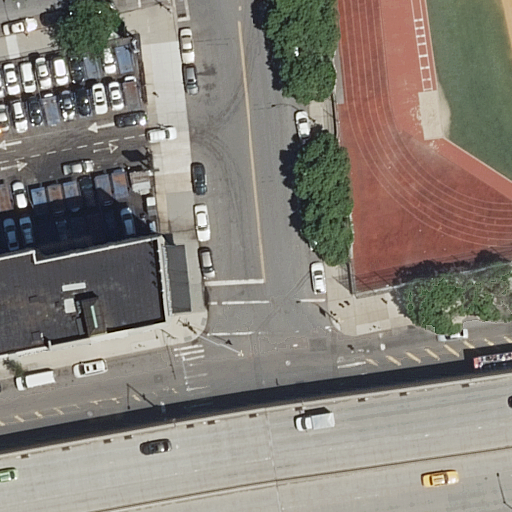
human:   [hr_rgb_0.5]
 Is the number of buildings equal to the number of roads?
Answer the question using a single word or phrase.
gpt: no

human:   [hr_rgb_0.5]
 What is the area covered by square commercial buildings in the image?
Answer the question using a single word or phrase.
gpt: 0m2

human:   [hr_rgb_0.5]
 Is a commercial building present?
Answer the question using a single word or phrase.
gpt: no

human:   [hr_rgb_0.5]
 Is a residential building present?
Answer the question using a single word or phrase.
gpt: yes

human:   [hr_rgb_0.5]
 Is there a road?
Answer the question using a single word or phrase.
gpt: yes

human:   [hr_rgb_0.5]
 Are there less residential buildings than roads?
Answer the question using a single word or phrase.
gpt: yes

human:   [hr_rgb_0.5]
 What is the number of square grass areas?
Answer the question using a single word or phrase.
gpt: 0

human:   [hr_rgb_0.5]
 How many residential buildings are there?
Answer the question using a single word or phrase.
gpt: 1

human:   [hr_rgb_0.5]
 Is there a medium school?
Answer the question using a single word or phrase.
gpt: no

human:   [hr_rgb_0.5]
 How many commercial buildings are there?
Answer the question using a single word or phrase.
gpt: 0

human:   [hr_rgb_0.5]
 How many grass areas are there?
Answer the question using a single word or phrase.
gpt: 1

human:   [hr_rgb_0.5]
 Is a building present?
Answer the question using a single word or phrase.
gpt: yes

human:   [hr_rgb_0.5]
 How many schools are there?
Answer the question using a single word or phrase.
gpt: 1

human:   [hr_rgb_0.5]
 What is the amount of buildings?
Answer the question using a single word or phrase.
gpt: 1

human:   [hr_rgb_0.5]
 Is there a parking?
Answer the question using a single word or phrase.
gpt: yes

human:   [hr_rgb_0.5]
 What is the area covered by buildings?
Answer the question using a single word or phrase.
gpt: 4157m2

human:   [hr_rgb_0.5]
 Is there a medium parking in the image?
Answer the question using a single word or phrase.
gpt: no

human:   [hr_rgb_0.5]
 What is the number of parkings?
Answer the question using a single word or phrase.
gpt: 1

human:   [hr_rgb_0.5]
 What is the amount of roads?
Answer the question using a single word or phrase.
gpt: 8

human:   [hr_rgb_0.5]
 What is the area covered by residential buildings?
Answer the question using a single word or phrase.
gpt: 4157m2

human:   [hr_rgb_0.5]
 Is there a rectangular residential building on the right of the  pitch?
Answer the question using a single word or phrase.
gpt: no

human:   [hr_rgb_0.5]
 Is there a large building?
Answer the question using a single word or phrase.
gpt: yes

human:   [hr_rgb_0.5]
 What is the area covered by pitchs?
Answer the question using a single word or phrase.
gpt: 1792m2

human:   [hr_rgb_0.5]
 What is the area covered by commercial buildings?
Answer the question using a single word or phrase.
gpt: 0m2

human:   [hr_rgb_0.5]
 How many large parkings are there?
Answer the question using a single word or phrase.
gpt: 1

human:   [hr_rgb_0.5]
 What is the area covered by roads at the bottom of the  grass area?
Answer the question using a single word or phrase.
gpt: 0m2

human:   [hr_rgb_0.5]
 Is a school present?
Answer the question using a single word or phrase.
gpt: yes

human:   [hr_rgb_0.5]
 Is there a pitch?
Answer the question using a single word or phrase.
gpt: yes

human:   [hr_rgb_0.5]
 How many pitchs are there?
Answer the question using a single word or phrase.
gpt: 1

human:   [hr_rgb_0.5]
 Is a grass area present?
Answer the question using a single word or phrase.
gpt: yes

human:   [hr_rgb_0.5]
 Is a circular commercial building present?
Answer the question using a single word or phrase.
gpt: no

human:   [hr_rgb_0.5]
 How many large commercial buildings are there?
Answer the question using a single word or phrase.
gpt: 0

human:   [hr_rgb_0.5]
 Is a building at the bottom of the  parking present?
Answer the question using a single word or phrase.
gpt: no

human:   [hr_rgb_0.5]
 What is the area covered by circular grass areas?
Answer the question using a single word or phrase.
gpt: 0m2

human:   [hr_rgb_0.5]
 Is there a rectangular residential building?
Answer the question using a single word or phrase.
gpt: no

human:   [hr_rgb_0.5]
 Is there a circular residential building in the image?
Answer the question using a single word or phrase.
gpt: no

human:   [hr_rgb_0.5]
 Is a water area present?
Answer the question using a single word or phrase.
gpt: no

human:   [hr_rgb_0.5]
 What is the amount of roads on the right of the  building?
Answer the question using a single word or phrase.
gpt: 8

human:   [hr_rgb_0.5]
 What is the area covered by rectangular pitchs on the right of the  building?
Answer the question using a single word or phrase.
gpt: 1792m2

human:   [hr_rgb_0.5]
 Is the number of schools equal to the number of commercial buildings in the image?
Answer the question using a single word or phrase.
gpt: no

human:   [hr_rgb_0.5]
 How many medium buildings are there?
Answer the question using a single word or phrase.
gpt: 0

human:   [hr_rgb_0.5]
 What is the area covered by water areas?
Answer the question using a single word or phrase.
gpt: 0m2

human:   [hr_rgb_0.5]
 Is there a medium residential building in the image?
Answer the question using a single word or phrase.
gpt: no

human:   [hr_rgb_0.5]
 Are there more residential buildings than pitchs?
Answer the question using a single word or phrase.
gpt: no

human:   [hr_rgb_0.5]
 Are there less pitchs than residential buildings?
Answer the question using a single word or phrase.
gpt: no

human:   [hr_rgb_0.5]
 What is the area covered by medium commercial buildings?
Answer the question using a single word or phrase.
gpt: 0m2

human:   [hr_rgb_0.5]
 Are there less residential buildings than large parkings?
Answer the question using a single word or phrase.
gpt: no

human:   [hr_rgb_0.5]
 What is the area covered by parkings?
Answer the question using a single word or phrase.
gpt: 1875m2

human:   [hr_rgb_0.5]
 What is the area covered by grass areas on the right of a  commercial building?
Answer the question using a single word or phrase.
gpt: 0m2

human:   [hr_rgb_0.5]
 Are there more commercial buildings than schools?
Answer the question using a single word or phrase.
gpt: no

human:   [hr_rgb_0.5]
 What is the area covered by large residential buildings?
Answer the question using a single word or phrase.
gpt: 4157m2

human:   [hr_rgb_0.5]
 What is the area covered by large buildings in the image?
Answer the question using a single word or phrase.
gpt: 4157m2

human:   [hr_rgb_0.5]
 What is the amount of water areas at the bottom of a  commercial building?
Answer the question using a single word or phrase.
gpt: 0

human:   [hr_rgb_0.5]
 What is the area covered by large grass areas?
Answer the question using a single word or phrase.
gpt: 2817m2

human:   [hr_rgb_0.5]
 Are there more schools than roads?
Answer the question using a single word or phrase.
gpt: no

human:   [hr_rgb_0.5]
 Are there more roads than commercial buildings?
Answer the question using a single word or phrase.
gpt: yes

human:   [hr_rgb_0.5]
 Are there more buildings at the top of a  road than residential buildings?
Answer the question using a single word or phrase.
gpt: no

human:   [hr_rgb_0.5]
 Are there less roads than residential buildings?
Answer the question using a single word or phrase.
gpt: no

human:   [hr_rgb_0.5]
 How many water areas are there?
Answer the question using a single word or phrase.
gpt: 0

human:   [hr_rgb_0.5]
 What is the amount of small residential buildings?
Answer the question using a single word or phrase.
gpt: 0

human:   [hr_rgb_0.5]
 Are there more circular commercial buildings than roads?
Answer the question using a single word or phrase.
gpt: no

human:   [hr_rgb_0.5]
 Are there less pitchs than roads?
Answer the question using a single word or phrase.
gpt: yes

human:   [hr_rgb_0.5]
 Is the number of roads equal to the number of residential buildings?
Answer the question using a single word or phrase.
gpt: no

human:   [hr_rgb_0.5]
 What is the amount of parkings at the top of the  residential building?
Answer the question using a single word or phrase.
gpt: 1